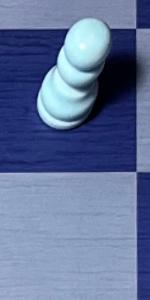
Label: Empty